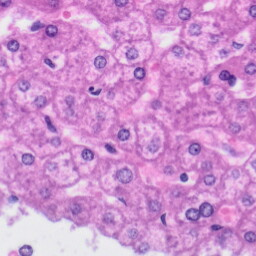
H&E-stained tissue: Liver